Chest X-ray. View position: AP
Patient age: 76
Patient sex: F
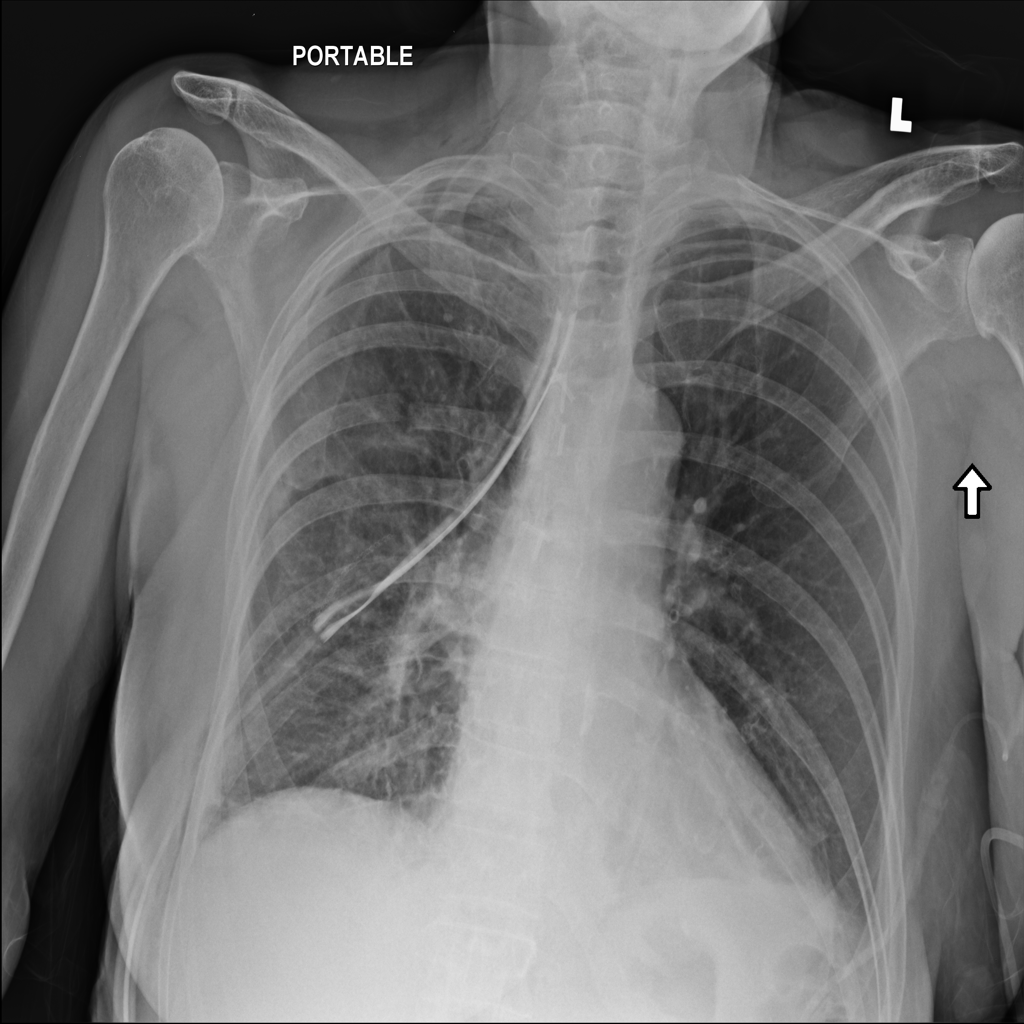
Finding: Pneumothorax